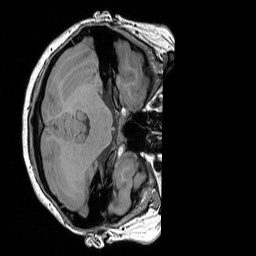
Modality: T1w
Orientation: axial
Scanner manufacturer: siemens
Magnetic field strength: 3 T
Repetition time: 1.83 s
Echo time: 0.00303 s